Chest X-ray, PA view. Patient: 46 years old, sex M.
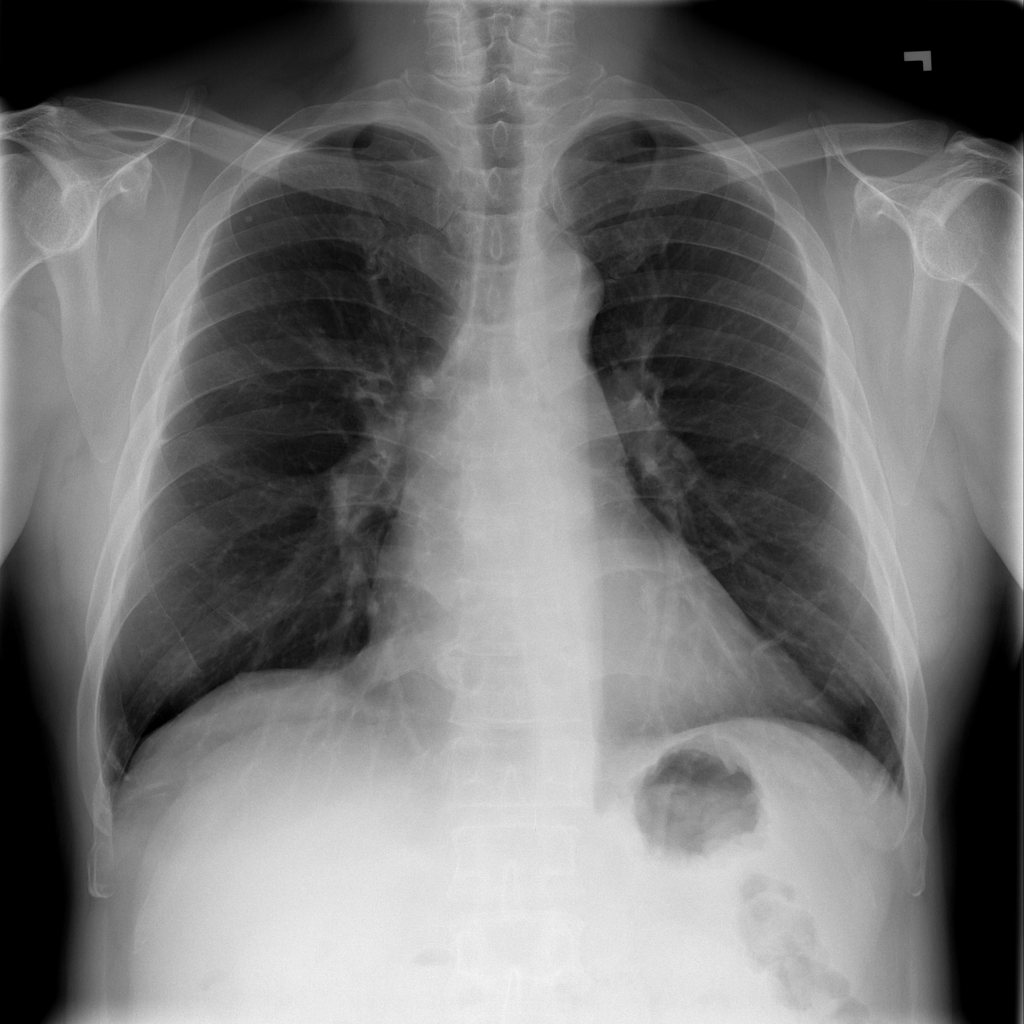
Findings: Infiltration